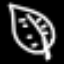
Label: leaf